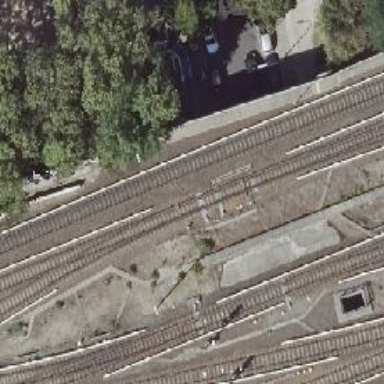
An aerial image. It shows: Railway switch with the turnout on the left side.